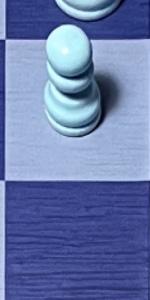
Label: Empty